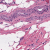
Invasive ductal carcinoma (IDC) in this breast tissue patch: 0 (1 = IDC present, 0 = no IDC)